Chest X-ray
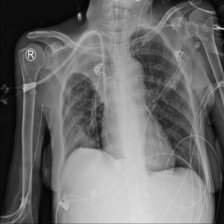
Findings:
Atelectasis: positive
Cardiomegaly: negative
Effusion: negative
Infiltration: negative
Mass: negative
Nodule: positive
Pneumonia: negative
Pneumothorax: negative
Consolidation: negative
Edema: negative
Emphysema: negative
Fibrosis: negative
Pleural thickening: negative
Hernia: negative